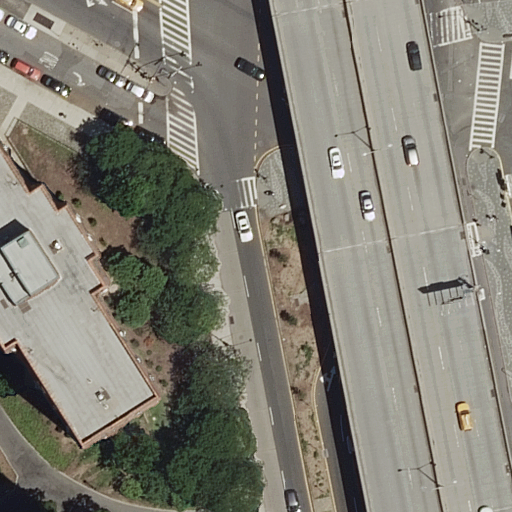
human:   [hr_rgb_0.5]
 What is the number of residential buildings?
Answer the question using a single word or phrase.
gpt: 1

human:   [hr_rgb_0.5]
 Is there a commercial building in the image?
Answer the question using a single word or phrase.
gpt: no

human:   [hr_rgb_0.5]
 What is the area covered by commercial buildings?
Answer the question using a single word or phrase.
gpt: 0m2

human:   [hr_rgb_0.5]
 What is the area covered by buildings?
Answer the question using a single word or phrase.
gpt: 916m2

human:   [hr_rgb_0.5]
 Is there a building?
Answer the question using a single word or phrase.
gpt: yes

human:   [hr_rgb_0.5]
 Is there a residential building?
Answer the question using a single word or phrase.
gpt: yes

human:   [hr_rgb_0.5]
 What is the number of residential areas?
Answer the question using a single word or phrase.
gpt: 1

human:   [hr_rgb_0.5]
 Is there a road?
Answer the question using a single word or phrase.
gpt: yes

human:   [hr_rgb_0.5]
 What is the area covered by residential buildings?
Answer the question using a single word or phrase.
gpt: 916m2

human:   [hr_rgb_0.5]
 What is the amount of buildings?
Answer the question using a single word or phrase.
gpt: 1

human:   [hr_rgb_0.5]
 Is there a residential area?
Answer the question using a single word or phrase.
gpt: yes

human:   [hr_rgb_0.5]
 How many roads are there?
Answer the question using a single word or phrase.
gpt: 23

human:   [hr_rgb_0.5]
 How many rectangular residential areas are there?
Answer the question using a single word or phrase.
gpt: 1

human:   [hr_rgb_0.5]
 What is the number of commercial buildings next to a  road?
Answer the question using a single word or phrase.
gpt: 0

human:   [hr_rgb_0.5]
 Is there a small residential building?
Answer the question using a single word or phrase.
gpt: no

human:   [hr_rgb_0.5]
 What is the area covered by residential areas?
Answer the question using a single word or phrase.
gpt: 9624m2

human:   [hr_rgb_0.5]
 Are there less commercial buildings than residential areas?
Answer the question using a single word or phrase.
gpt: yes

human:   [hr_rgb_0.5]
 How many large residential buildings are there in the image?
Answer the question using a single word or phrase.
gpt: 1

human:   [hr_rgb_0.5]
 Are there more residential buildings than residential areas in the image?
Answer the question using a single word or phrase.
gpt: no

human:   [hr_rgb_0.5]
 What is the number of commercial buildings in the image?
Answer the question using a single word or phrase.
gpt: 0

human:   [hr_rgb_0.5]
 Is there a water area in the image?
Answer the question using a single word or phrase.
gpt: no

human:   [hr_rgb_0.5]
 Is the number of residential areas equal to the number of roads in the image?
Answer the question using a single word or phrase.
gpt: no

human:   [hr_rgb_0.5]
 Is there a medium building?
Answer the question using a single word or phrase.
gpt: no

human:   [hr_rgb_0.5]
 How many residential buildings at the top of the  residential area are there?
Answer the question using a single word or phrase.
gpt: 1

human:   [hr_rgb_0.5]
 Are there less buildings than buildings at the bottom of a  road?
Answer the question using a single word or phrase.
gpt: no

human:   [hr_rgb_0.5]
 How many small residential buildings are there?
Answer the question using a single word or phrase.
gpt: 0

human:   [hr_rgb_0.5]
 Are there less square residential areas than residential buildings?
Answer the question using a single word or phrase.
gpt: yes

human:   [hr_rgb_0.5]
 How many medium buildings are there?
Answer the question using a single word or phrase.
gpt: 0

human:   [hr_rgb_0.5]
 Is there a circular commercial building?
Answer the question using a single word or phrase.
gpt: no

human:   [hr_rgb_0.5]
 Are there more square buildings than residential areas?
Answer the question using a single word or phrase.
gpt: no

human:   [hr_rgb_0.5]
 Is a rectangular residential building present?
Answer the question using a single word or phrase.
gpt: no

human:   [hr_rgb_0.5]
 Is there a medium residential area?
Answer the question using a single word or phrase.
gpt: no

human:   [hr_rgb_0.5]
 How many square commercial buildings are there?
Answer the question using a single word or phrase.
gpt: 0

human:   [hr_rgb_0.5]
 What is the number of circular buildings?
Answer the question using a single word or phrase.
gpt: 0

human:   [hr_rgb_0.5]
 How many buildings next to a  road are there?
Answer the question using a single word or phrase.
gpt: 1

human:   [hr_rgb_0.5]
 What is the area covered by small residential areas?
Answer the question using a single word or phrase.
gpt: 0m2

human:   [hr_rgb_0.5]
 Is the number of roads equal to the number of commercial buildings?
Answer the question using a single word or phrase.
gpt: no

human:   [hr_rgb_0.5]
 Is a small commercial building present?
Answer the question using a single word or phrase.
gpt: no

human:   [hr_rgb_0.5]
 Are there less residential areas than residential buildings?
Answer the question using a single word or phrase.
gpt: no

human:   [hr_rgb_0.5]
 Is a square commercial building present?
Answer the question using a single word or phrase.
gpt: no

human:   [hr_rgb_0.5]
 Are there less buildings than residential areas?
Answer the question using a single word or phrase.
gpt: no

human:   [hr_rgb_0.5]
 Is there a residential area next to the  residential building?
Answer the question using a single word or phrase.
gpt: yes

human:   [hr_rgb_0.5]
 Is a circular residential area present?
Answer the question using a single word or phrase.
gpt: no

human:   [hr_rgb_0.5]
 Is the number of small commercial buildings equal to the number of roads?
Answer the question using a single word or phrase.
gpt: no

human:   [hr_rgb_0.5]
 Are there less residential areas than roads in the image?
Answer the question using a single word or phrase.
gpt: yes

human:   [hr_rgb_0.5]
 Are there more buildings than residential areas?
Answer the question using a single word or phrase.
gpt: no

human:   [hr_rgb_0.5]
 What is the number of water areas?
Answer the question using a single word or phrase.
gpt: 0

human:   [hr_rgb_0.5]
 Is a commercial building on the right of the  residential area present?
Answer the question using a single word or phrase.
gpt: no

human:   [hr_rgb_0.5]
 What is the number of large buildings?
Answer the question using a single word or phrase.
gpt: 1

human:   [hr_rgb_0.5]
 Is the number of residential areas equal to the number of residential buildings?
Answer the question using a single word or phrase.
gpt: yes

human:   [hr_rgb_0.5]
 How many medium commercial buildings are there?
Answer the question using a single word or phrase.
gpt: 0

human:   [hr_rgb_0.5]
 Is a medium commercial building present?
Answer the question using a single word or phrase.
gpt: no

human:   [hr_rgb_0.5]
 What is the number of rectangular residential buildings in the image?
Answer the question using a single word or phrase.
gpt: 0

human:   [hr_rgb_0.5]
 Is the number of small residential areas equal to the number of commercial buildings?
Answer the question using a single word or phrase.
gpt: yes

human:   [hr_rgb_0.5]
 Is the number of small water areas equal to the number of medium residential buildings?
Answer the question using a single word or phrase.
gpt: yes

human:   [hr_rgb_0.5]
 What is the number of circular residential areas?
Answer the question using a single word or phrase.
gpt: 0

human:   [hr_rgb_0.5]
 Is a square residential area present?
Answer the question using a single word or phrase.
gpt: no

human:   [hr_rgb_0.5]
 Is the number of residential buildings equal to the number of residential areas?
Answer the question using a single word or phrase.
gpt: yes

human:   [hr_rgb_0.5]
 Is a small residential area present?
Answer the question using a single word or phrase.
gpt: no

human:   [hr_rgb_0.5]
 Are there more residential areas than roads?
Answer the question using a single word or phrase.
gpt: no

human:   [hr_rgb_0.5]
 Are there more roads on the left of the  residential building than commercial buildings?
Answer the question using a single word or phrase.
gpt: yes

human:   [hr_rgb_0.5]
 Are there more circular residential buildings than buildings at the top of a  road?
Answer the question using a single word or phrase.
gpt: no

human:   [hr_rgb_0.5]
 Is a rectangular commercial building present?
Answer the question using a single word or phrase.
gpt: no

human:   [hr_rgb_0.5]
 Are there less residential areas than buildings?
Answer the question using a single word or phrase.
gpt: no